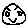
Label: smiley face